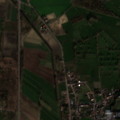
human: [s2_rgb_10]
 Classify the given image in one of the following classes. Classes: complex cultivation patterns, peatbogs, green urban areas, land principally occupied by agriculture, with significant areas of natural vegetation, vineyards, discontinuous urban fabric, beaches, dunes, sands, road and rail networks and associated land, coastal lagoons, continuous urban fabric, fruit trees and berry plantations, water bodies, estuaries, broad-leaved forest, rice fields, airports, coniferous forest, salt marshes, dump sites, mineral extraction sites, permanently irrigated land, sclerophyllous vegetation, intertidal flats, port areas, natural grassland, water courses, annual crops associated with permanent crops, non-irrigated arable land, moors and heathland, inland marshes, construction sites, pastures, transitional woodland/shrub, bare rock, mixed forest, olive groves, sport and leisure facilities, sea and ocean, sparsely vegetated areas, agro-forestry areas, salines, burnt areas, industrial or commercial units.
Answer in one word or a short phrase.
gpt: discontinuous urban fabric, non-irrigated arable land, complex cultivation patterns